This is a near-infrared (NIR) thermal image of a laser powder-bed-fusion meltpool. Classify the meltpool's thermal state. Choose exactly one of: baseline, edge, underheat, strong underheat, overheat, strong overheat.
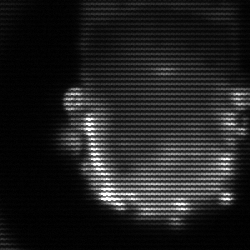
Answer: baseline